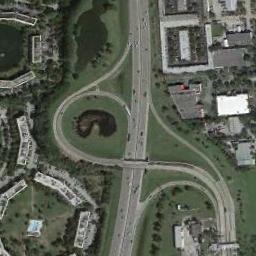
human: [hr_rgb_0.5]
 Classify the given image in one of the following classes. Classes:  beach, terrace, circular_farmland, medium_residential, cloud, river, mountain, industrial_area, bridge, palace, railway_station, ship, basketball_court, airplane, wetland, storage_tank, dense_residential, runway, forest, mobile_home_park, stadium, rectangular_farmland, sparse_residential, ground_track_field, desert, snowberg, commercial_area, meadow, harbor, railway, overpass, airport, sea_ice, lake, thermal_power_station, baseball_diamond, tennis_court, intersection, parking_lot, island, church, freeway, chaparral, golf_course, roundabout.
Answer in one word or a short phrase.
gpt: overpass